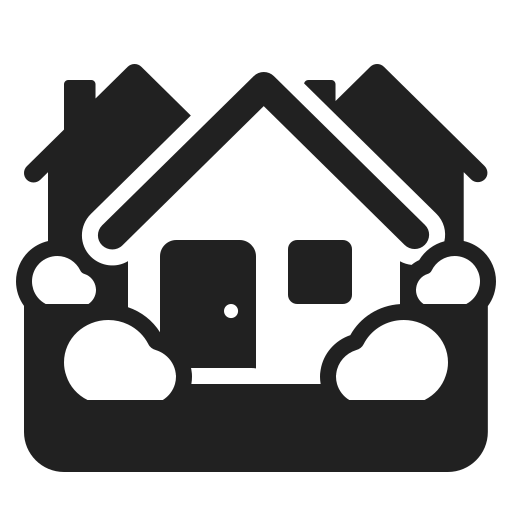
houses high contrast